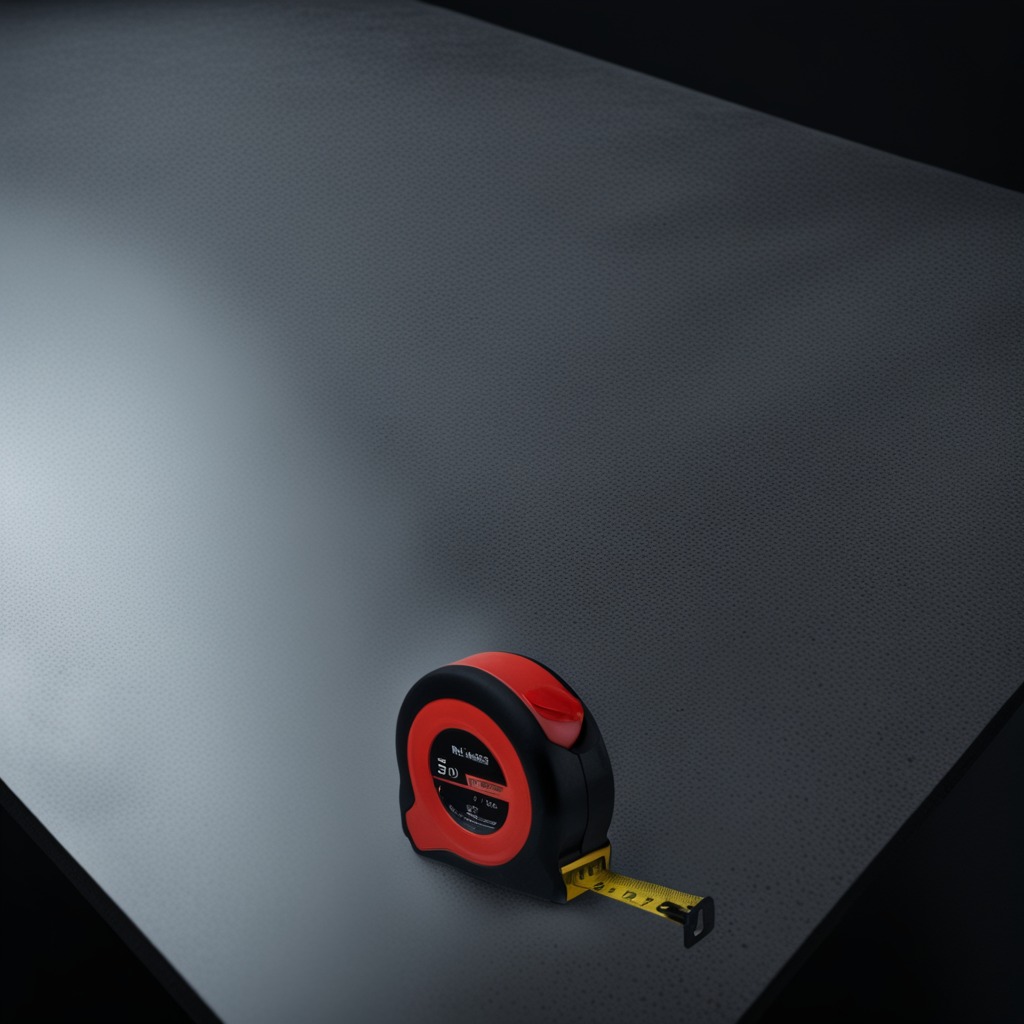
A measuring tape is lying on the clean granite table inside a workshop at night dim ambient light soft shadows worn but